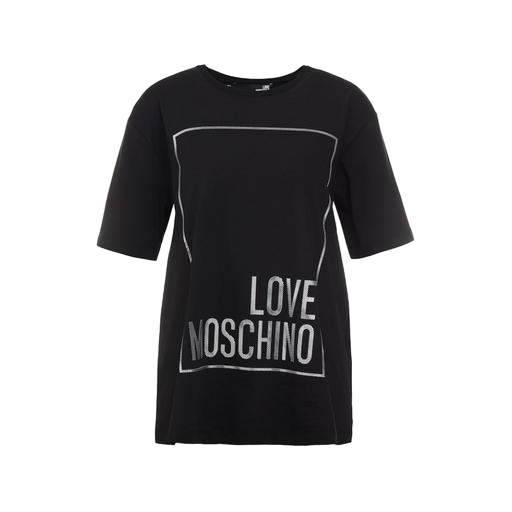
graphic tee, graphic t-shirt, panel t-shirt, white background